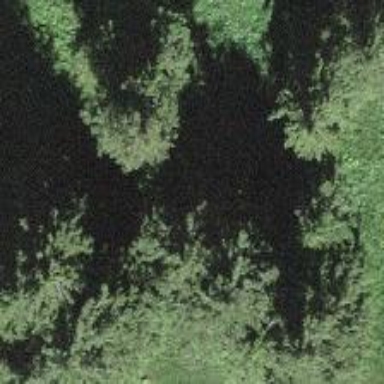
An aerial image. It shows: Forest area.